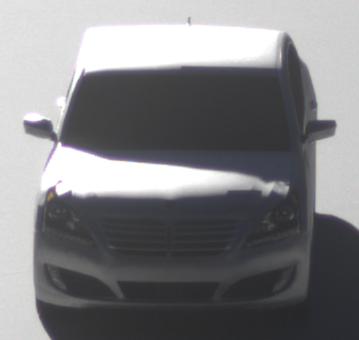
Make: Hyundai
Model: Equus
Detailed model: Gen. 2 VI
Model produced from: 2009
Model produced until: 2016
Doors: 4
Color: white
Road condition: dry road
Daytime: sunrise or sunset
Contrast: high contrast